Interaction volume radius: 10 \u00c5
Interaction volume height: 10 \u00c5
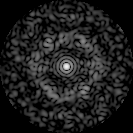
Disorder parameter: 0.7487